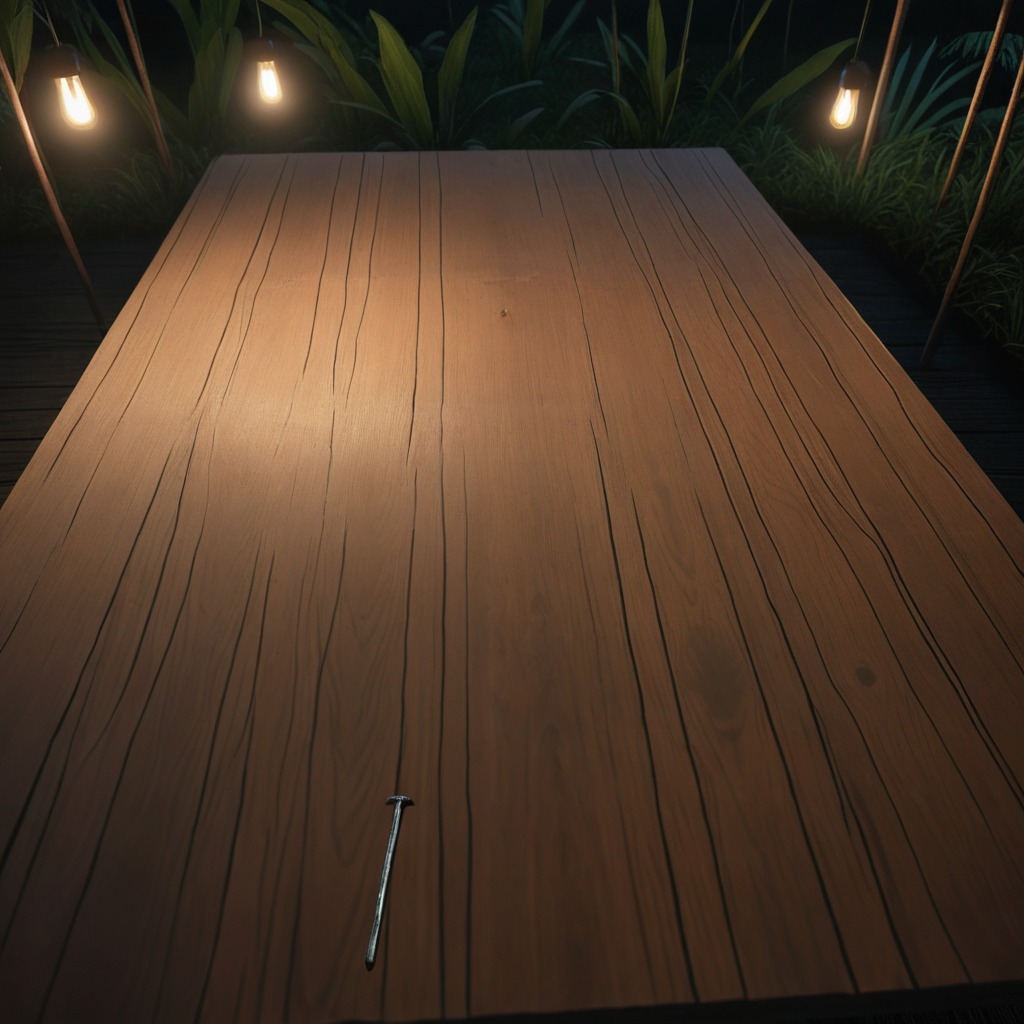
An iron nail is lying on the wooden table inside a jungle field workshop tent at night.